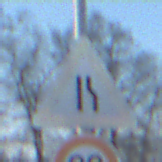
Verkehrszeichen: EinseitigVerengteFahrbahnRechts
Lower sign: Geschwindigkeit90
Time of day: SunriseSunset
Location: Outdoor (Suburban)
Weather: PartlyCloudy
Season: Winter
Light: Natural